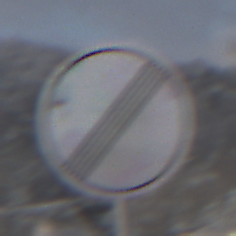
Verkehrszeichen: EndeSaemtlicherBegrenzungen
Umgebung: Outdoor, Nature
Tageszeit: MorningAfternoon
Wetter: PartlyCloudy
Licht: Natural
Jahreszeit: Winter
Kontrast: HighContrast